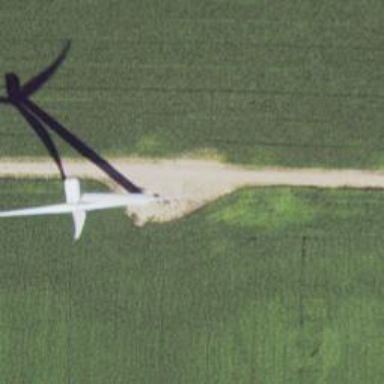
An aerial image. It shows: Wind turbine generator that utilizes wind as its source for generating electricity. It is of the horizontal axis type.